Question: Using Visual Studio 2010 C++ with MFC. The number of configurable settings in my application is slowly creeping up. I managed to design a settings class where adding a single line will add a setting to the program and support reading/writing that setting to my ini file. However, I still need to go into my gui editor and edit the options dialog box, moving text boxes around, aligning labels etc. which is kind of a pain.
How would I autogenerate my options dialog box such that I could give it a data structure and it could generate the option interface for me? It's okay if it's something like a list box. I'm thinking something like the the Visual Studio properties dialog box which has the look of something that's programmatically generated:

I'm just trying to get a conceptual overview of what controls would be best and how to piece it together. Of course if there is a link to a web page discussing this that would be great.
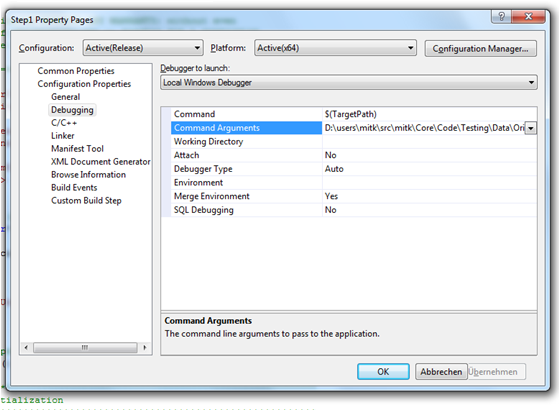
Answer: You want the 'CMFCPropertyGridCtrl' class. It was introduced in one of the MFC updates, but I'm not sure whether or not they come pre-installed with Visual Studio 2010; you may need to install something extra.